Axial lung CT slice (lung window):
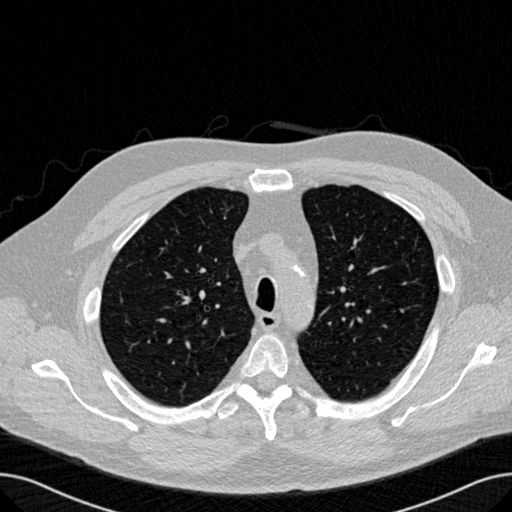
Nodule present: no